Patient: sex F, age 56
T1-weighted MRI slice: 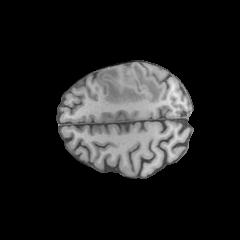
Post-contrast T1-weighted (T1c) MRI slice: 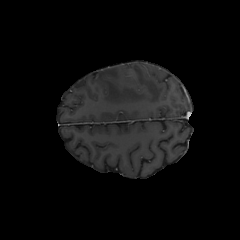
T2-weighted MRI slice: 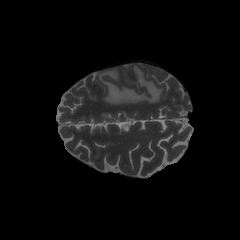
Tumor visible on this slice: yes
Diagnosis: Glioblastoma, IDH-wildtype
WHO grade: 4